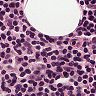
Metastatic tissue present: no